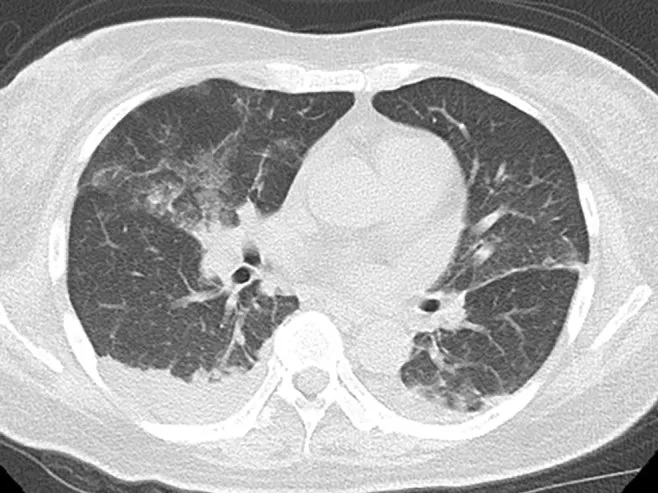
CT imaging of lungs. Ground-glass opacities are observed in the bilateral lungs; however, no nodules suggestive of varicella pneumonia are found.
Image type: radiology (ct)